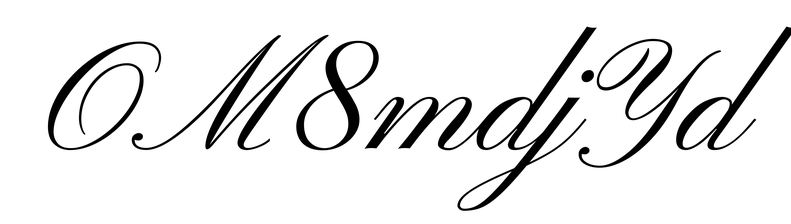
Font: PinyonScript-Regular